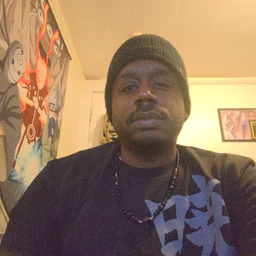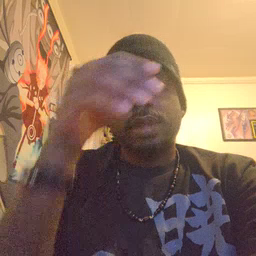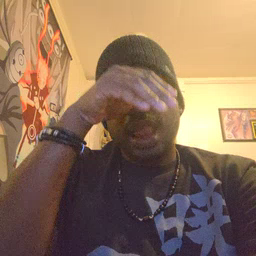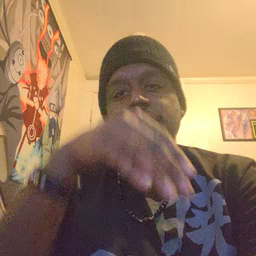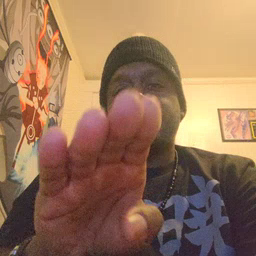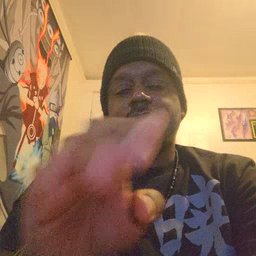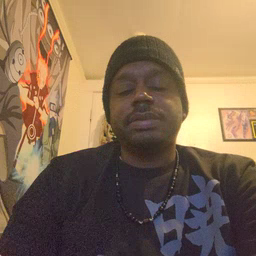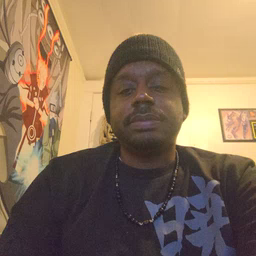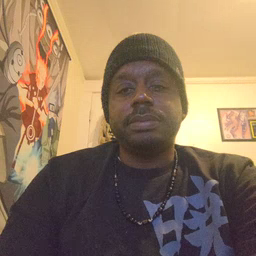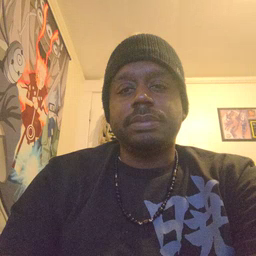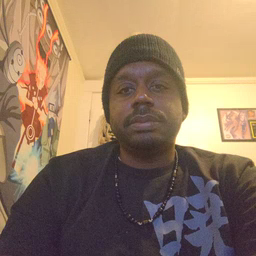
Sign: elephant